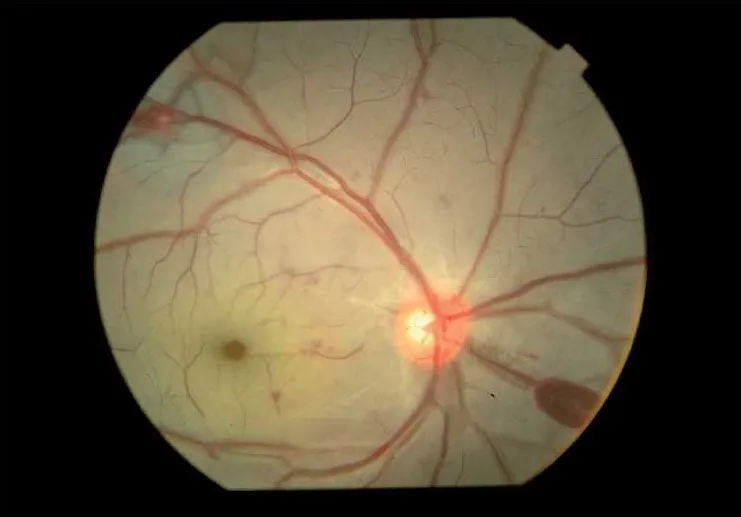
Right eye, white out retina and cherry red spot with few intraretinal hemorrhages.
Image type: ophthalmic_imaging (fundus_photograph)